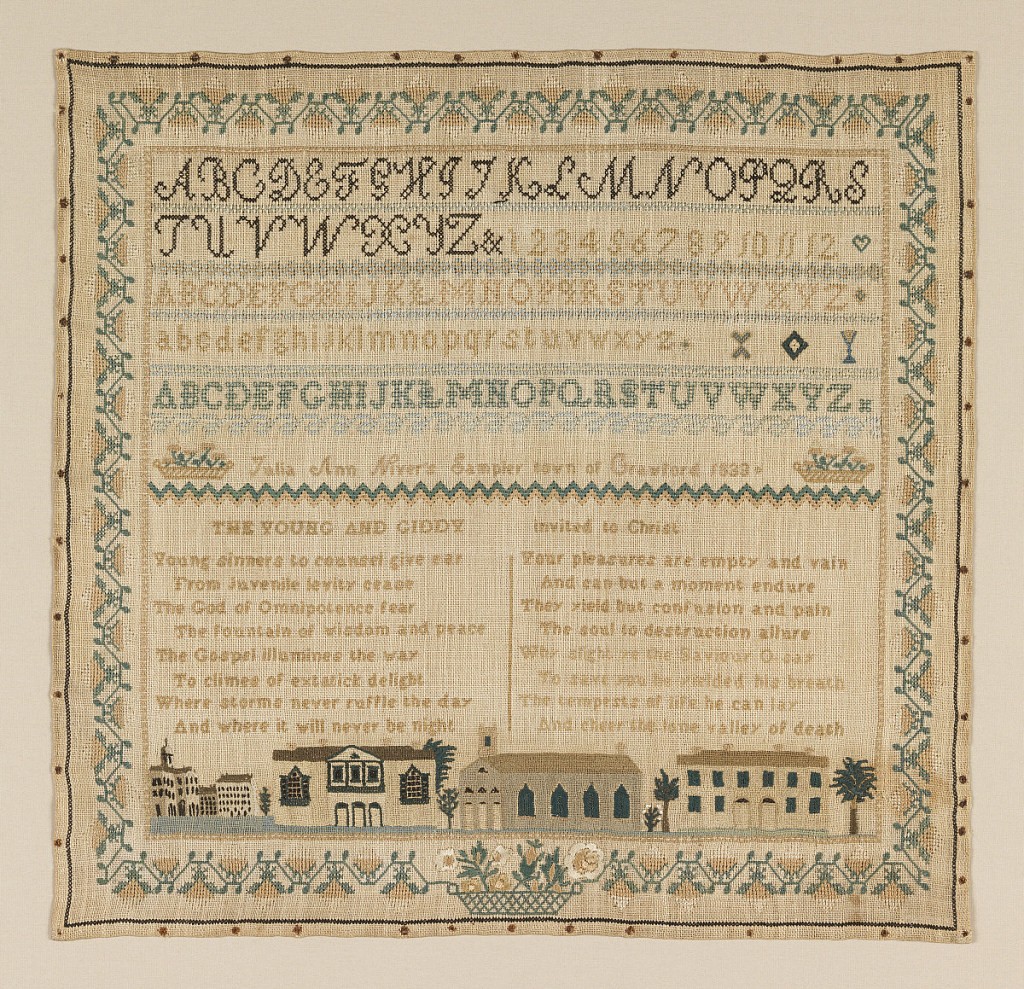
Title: Sampler
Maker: Julia Ann Nivers, American, 1823 - ?
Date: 1833
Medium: silk embroidery on linen foundation Technique: embroidered in cross, satin, and eyelet stitches on plain weave foundation Label: linen embroidered with silk in cross, satin and eyelet stitches
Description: Embroidered sampler with several bands of alphabets and numerals separated by narrow geometric borders, and an inscription.
In the lower half, a verse in two columns and a view of Crawford, New Hampshire; all within a stylized floral border. Embroidered in colored silks on a white linen ground.

The verse reads:
THE YOUNG AND GIDDY  Invited to Christ
Young sinners to counsel give ear
From Juvenile levity cease
The god of omnipotence fear
The fountain of wisdom and peace
The gospel illumines the way
To climes of extatic [sic] delight
Where storms never ruffle the day
And where it will never be night

Your pleasures are empty and vain
And can but a moment endure
They yield by confusion and pain
The soul to destruction allure
Why slight ye the Saviour o say
To save you he yielded his breath
The tempests of life he can lay
And cheer the lone valley of death